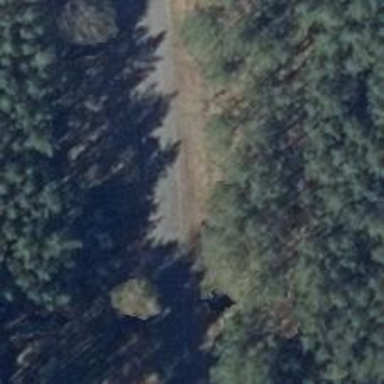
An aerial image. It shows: Asphalt road classified as tertiary.